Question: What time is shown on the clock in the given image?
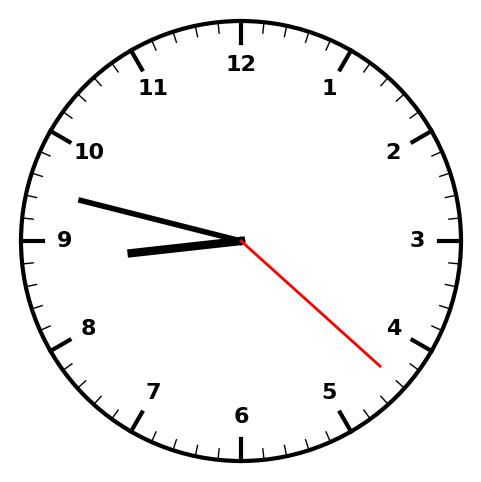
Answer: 08:47:22